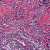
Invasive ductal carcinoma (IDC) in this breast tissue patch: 1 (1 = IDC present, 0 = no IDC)